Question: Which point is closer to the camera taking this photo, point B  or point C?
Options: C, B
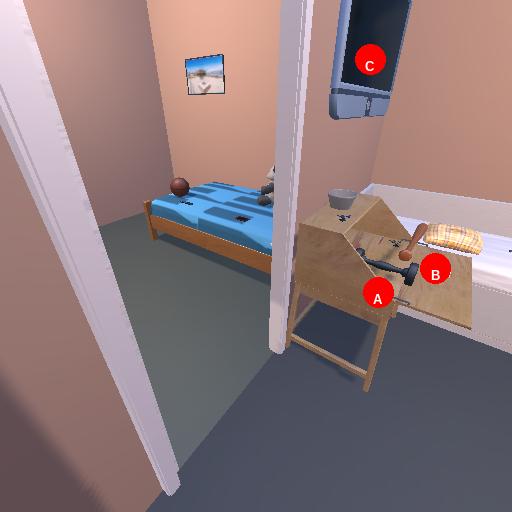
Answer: C